Field crop: maize
Growth stage: 2
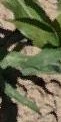
Species: maize